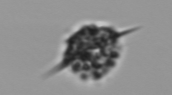
Label: Dictyocha